Question: I am running into a problem that has been discussed on here before: getting a 'JScrollPane' containing a 'JTable' to display the horizontal scrollbar as I desire. <URL> is a post I tried following, but for some reason it does not seem to work with my situation (I think it is because I've set one of my columns to have a fixed width.
Here is a SSCCE:
'''
import javax.swing.JFrame;
import javax.swing.JScrollPane;
import javax.swing.JTable;
import javax.swing.table.DefaultTableModel;
@SuppressWarnings("serial")
public class TableScrollTest extends JFrame
{
public TableScrollTest() {
DefaultTableModel model = new DefaultTableModel(new Object[]{"key", "value"},0);
model.addRow(new Object[]{"short", "blah"});
model.addRow(new Object[]{"long", "blah blah blah blah blah blah blah"});
JTable table = new JTable(model) {
public boolean getScrollableTracksViewportWidth() {
return getPreferredSize().width < getParent().getWidth();
}
};
table.getColumn("key").setPreferredWidth(60);
table.getColumn("key").setMinWidth(60);
table.getColumn("key").setMaxWidth(60);
table.setAutoResizeMode( JTable.AUTO_RESIZE_OFF );
JScrollPane scrollPane = new JScrollPane( table );
getContentPane().add( scrollPane );
}
public static void main(String[] args) {
TableScrollTest frame = new TableScrollTest();
frame.setDefaultCloseOperation( EXIT_ON_CLOSE );
frame.pack();
frame.setSize(200, 200);
frame.setResizable(false);
frame.setVisible(true);
}
}
'''
In short, I have a two column table for displaying key/value pairs. The container holding the table is of fixed width, and the first column of the table is also of fixed width (since I know how long all the key names will be). The second column will contain values of varying string length. A horizontal scrollbar should only appear when there are values present which are too long to fit in the width allotted for the column.

Because the second value above has such a long length, the scrollbar should be visible. However, it's not, and everything I have tried has only succeeded in getting it visible always, which is not what I want... I only want it visible if "long" values are present. It seems like the 'getScrollableTracksViewportWidth()' method being overridden in the table constructor checks what the preferred width of the table is... so somehow I need to direct the table to prefer a larger width based on the contents of that second column only... but I'm stumped.
Any ideas?
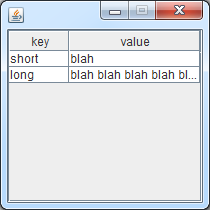
Answer: This is a hackey solution
Basically, what it does is calculates the "preferred" width of all the columns based on the values from all the rows.
It takes into consideration changes to the model as well as changes to the parent container.
Once it's done, it checks to see if the "preferred" width is greater or less than the available space and sets the 'trackViewportWidth' variable accordingly.
You can add in checks for fixed columns (I've not bothered) which would make the process "slightly" faster, but this is going to suffer as you add more columns and rows to the table, as each update is going to require a walk of the entire model.
You could put some kind of cache in, but right about then, I'd be considering fixed width columns ;)
'''
import java.awt.Container;
import java.awt.EventQueue;
import java.awt.event.ComponentAdapter;
import java.awt.event.ComponentEvent;
import javax.swing.JFrame;
import static javax.swing.JFrame.EXIT_ON_CLOSE;
import javax.swing.JScrollPane;
import javax.swing.JTable;
import javax.swing.JViewport;
import javax.swing.UIManager;
import javax.swing.UnsupportedLookAndFeelException;
import javax.swing.event.ChangeEvent;
import javax.swing.event.ListSelectionEvent;
import javax.swing.event.TableColumnModelEvent;
import javax.swing.event.TableColumnModelListener;
import javax.swing.event.TableModelEvent;
import javax.swing.table.DefaultTableModel;
import javax.swing.table.TableColumn;
import javax.swing.table.TableColumnModel;
public class TableScrollTest extends JFrame {
public TableScrollTest() {
DefaultTableModel model = new DefaultTableModel(new Object[]{"key", "value"}, 0);
model.addRow(new Object[]{"short", "blah"});
model.addRow(new Object[]{"long", "blah blah blah blah blah blah blah"});
JTable table = new JTable(model) {
private boolean trackViewportWidth = false;
private boolean inited = false;
private boolean ignoreUpdates = false;
@Override
protected void initializeLocalVars() {
super.initializeLocalVars();
inited = true;
updateColumnWidth();
}
@Override
public void addNotify() {
super.addNotify();
updateColumnWidth();
getParent().addComponentListener(new ComponentAdapter() {
@Override
public void componentResized(ComponentEvent e) {
invalidate();
}
});
}
@Override
public void doLayout() {
super.doLayout();
if (!ignoreUpdates) {
updateColumnWidth();
}
ignoreUpdates = false;
}
protected void updateColumnWidth() {
if (getParent() != null) {
int width = 0;
for (int col = 0; col < getColumnCount(); col++) {
int colWidth = 0;
for (int row = 0; row < getRowCount(); row++) {
int prefWidth = getCellRenderer(row, col).
getTableCellRendererComponent(this, getValueAt(row, col), false, false, row, col).
getPreferredSize().width;
colWidth = Math.max(colWidth, prefWidth + getIntercellSpacing().width);
}
TableColumn tc = getColumnModel().getColumn(convertColumnIndexToModel(col));
tc.setPreferredWidth(colWidth);
width += colWidth;
}
Container parent = getParent();
if (parent instanceof JViewport) {
parent = parent.getParent();
}
trackViewportWidth = width < parent.getWidth();
}
}
@Override
public void tableChanged(TableModelEvent e) {
super.tableChanged(e);
if (inited) {
updateColumnWidth();
}
}
public boolean getScrollableTracksViewportWidth() {
return trackViewportWidth;
}
@Override
protected TableColumnModel createDefaultColumnModel() {
TableColumnModel model = super.createDefaultColumnModel();
model.addColumnModelListener(new TableColumnModelListener() {
@Override
public void columnAdded(TableColumnModelEvent e) {
}
@Override
public void columnRemoved(TableColumnModelEvent e) {
}
@Override
public void columnMoved(TableColumnModelEvent e) {
if (!ignoreUpdates) {
ignoreUpdates = true;
updateColumnWidth();
}
}
@Override
public void columnMarginChanged(ChangeEvent e) {
if (!ignoreUpdates) {
ignoreUpdates = true;
updateColumnWidth();
}
}
@Override
public void columnSelectionChanged(ListSelectionEvent e) {
}
});
return model;
}
};
table.getColumn("key").setPreferredWidth(60);
// table.getColumn("key").setMinWidth(60);
// table.getColumn("key").setMaxWidth(60);
// table.setAutoResizeMode(JTable.AUTO_RESIZE_NEXT_COLUMN);
JScrollPane scrollPane = new JScrollPane(table);
getContentPane().add(scrollPane);
}
public static void main(String[] args) {
EventQueue.invokeLater(new Runnable() {
@Override
public void run() {
try {
UIManager.setLookAndFeel(UIManager.getSystemLookAndFeelClassName());
} catch (ClassNotFoundException | InstantiationException | IllegalAccessException | UnsupportedLookAndFeelException ex) {
}
TableScrollTest frame = new TableScrollTest();
frame.setDefaultCloseOperation(EXIT_ON_CLOSE);
frame.pack();
frame.setSize(200, 200);
frame.setResizable(true);
frame.setVisible(true);
}
});
}
}
'''